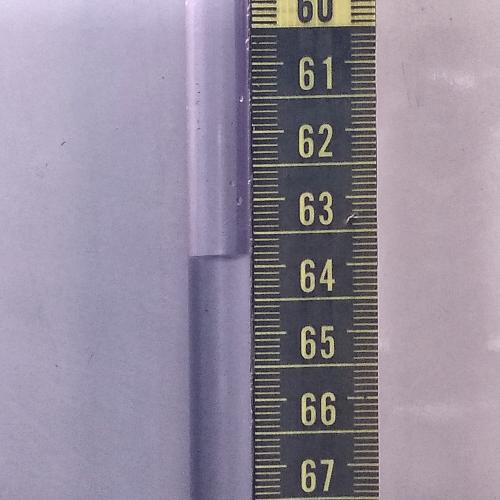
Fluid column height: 63.8 cm